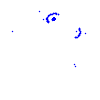
Particle: proton